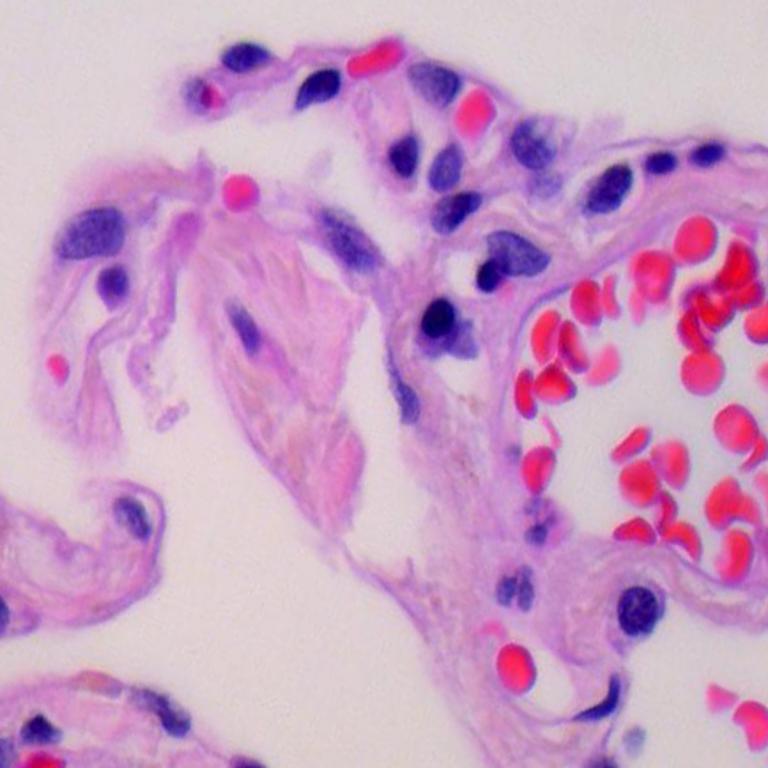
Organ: lung
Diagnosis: benign